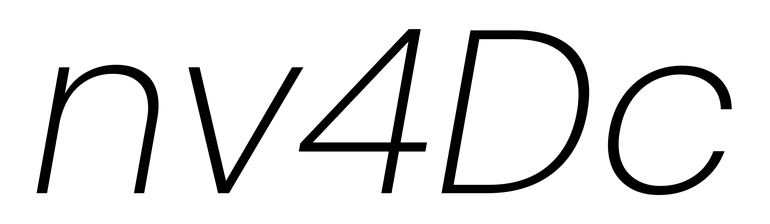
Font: Poppins-ExtraLightItalic